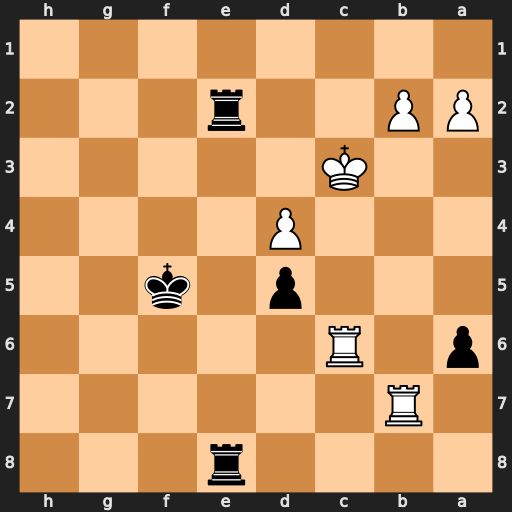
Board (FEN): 4r3/1R6/p1R5/3p1k2/3P4/2K5/PP2r3/8
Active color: b
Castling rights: -
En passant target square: -
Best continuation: R8e3+ Kb4 Rxb2+ Kc5 Rxb7